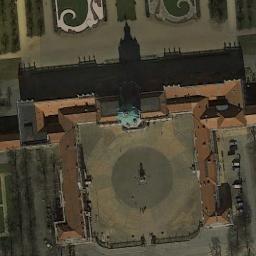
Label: palace